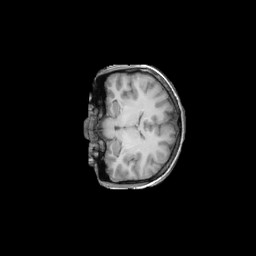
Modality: T1w
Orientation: coronal
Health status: ill
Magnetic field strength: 3 T